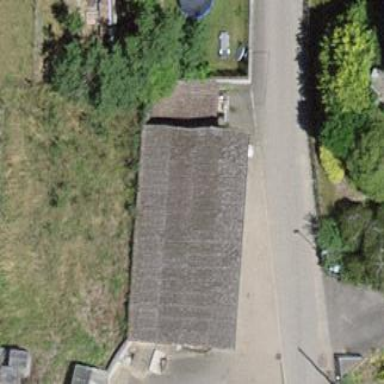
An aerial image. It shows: Rural barn.